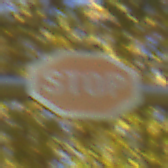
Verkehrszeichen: Stop
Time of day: SunriseSunset
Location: Outdoor (Nature)
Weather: PartlyCloudy
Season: NotSpecified
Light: Natural